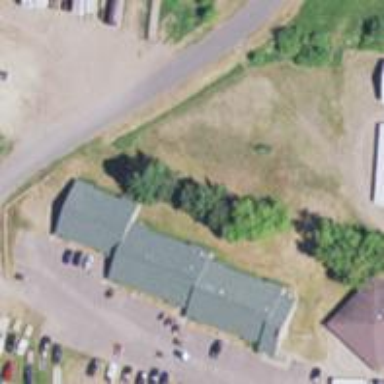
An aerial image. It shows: Motel building.